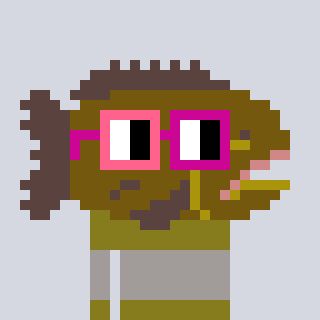
a pixel art character with square pink and red glasses, a grouper-shaped head and a gunk-colored body on a cool background